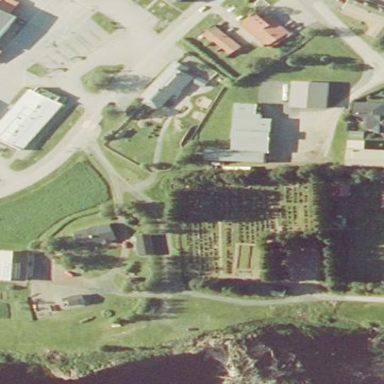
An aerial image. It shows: Cemetery.